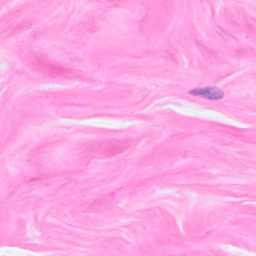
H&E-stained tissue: Breast